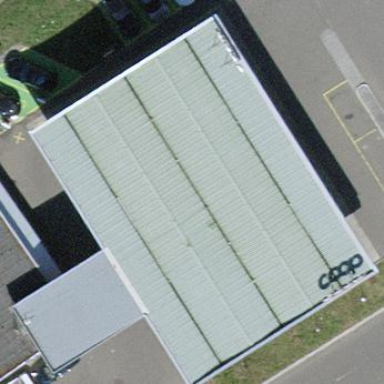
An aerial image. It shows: View of roof of building.